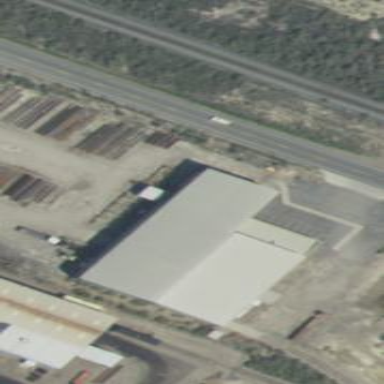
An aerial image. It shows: Industrial building.